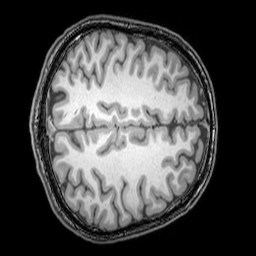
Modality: T1w
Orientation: axial
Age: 26
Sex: male
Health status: healthy
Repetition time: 0.081 s
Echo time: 0.037 s